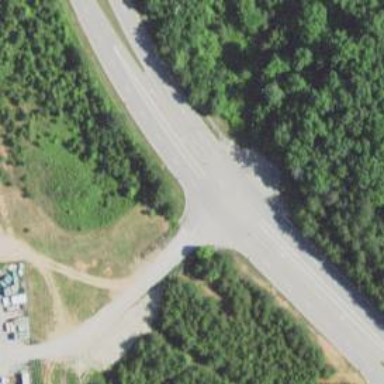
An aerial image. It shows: Asphalt road with secondary link designation.